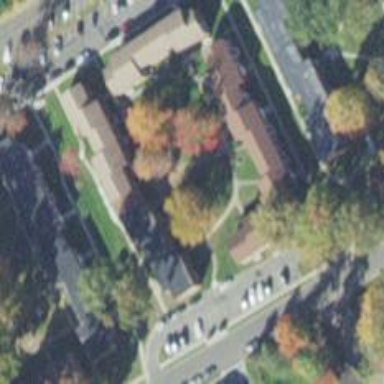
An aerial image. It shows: Apartment building.